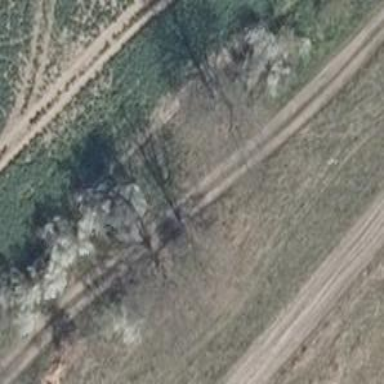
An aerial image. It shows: Track with grade 3 tracktype.